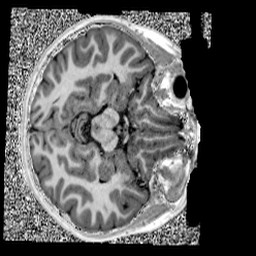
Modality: UNIT1
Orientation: axial
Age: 9
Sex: female
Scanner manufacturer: siemens
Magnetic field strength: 3 T
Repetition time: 4 s
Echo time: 0.00303 s